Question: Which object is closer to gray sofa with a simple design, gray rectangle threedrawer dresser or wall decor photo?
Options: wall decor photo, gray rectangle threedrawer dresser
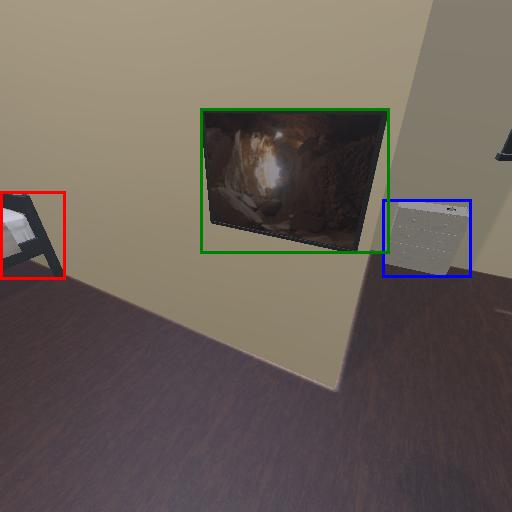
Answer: wall decor photo